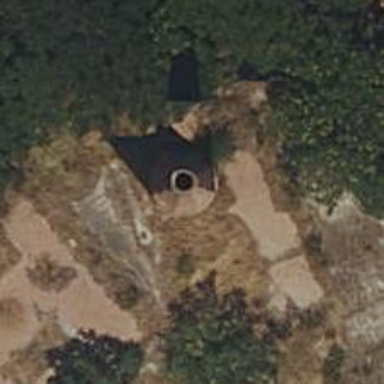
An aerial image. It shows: Chimney that is man-made.